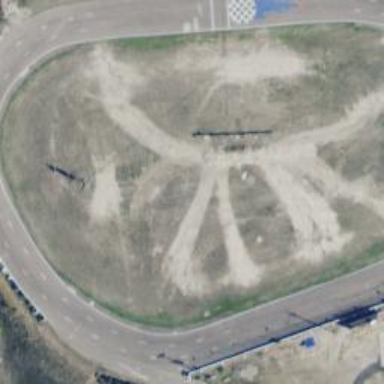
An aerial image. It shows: Paved raceway designed for motor sports.